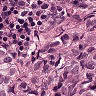
Metastatic tissue present: yes